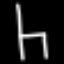
Label: chair